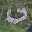
Label: 0